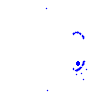
Particle: proton